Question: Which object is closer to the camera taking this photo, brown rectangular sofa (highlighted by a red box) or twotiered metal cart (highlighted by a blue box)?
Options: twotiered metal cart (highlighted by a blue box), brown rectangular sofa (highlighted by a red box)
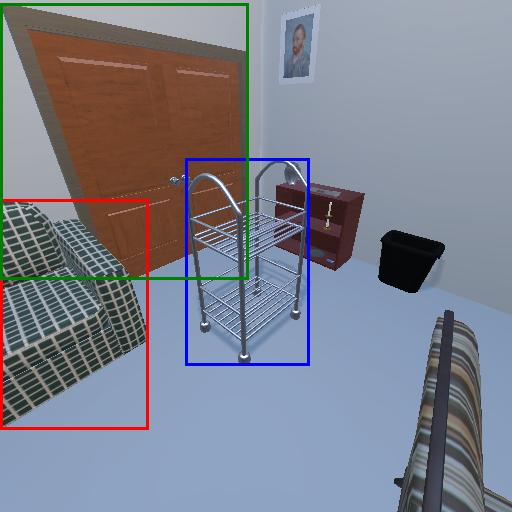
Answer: twotiered metal cart (highlighted by a blue box)